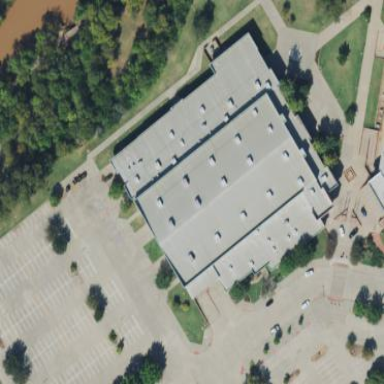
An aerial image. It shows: Conference center building.